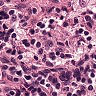
Metastatic tissue present: no